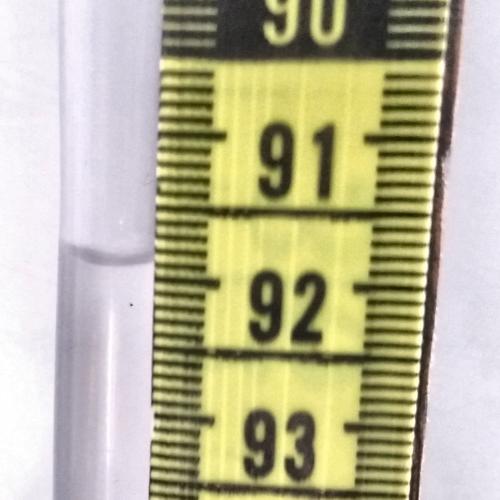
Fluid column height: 91.9 cm